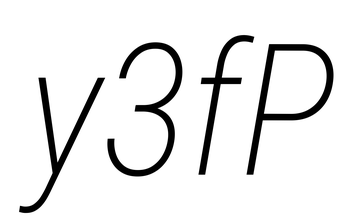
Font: Roboto-Italic_Condensed_ExtraLight_Italic